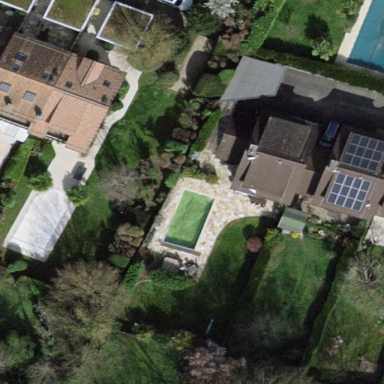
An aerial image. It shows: Garden surrounded by fence.